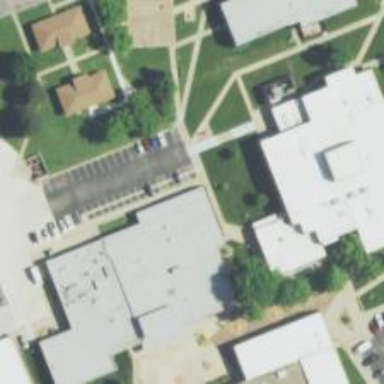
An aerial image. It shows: College building.